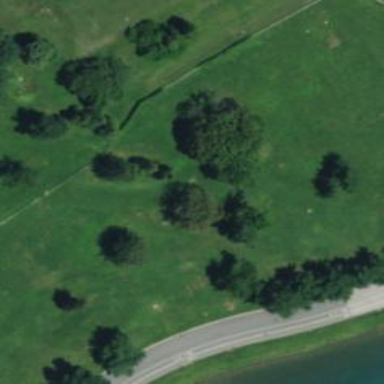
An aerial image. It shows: Disc golf hole.